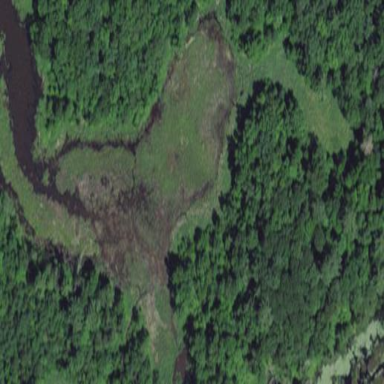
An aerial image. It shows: Marshy wetland area.